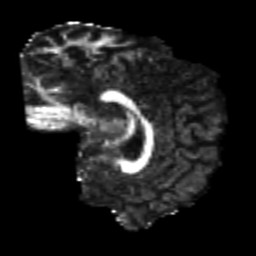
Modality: FA
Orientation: sagittal
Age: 23
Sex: male
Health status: healthy
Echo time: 0.074 s